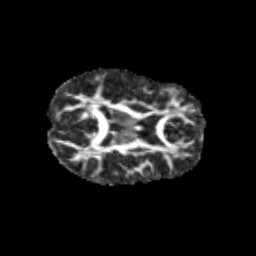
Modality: FA
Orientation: axial
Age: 10
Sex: female
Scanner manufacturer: siemens
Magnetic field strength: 3 T
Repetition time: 3.8 s
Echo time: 0.07 s